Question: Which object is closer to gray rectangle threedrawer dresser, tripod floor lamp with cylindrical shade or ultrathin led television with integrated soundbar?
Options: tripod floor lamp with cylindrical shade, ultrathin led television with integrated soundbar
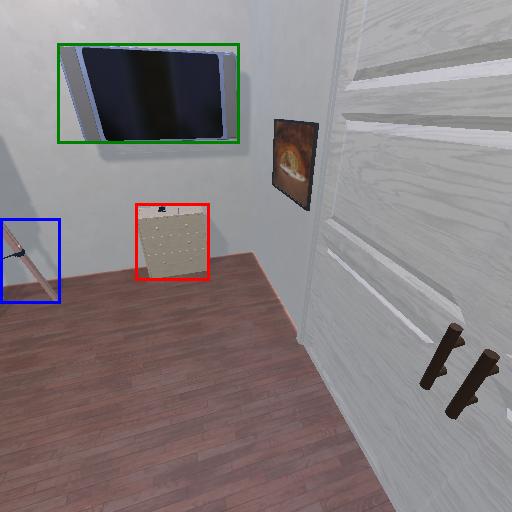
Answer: tripod floor lamp with cylindrical shade